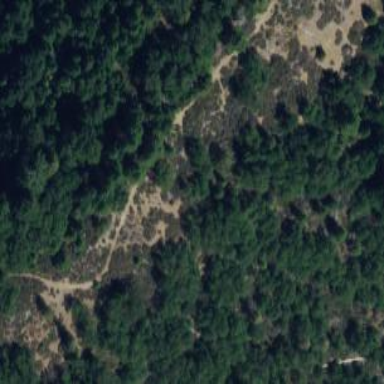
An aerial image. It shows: Path.